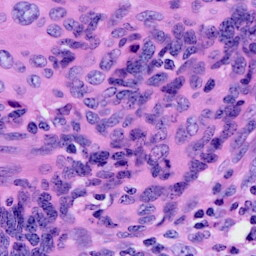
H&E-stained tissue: Cervix